Question: Say I have a Core Data NSManagedObject that has an attribute which stores a image. If I want to delete the image but not the NSMAnagedObject how do I do it?
Right now I'm using. This seems to be working but I am getting intermittent crashes related to this code so I'd like to be sure.
'''
-(void)deletePhoto{
note.thumbnail = nil; //This is a thumbnail image
[context deleteObject:note.image]; //This is an image related to the object via a to-one relationship
NSError *error;
if (![context save:&error])
NSLog(@"Error saving: %@", [error localizedDescription]);
'''
}

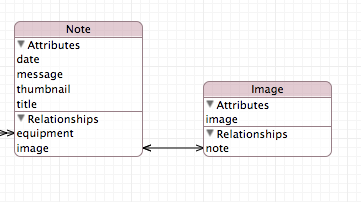
Answer: I think you should let Core Data handle that. You should set the relationship to "Cascade Delete" and then set it to nil in code.
'''
note.image = nil; // Rather than delete object.
'''